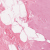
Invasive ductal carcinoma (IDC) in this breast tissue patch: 0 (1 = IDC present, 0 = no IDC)